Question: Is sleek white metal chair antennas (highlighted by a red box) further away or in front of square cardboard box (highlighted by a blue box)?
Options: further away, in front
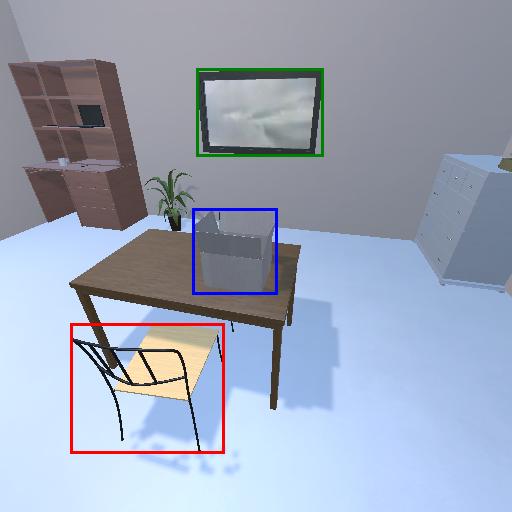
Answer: further away